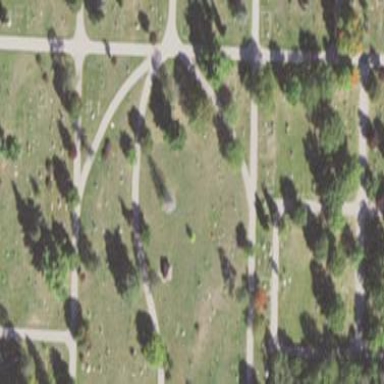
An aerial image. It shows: Sector in the cemetery.